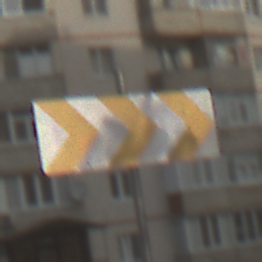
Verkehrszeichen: RichtungstafelnInKurvenGrossLinks
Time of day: MorningAfternoon
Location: Outdoor (Urban)
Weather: PartlyCloudy
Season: NotSpecified
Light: Natural